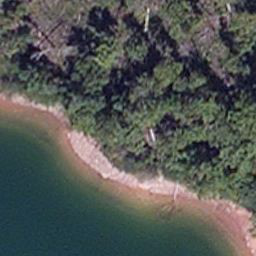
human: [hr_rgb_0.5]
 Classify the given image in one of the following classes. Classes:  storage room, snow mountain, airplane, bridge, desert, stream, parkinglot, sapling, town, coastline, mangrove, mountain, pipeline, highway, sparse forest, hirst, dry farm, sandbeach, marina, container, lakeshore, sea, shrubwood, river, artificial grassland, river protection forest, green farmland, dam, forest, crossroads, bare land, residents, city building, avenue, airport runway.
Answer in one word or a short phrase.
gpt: lakeshore